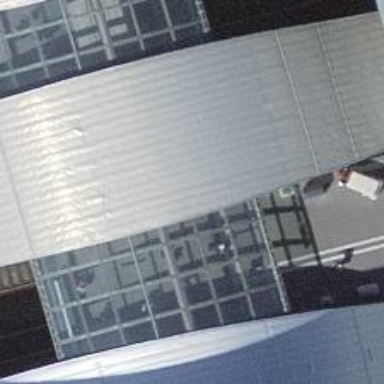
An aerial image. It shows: View of roof of building.